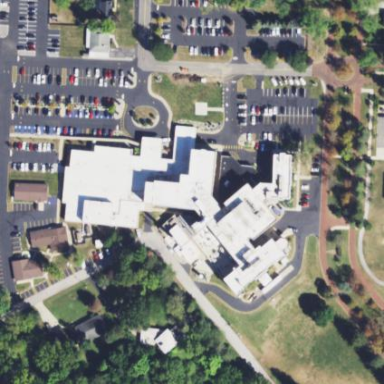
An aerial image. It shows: Healthcare facility identified as hospital.